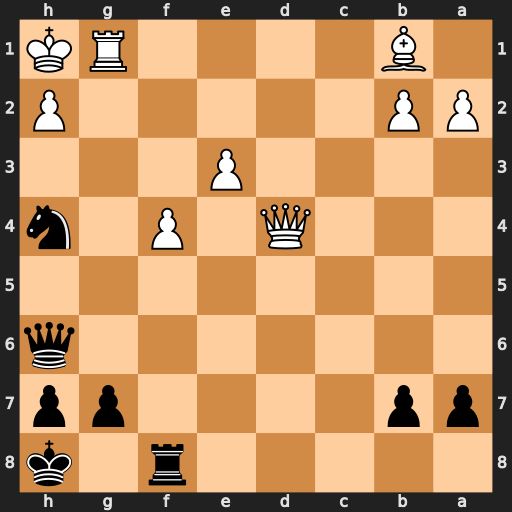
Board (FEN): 5r1k/pp4pp/7q/8/3Q1P1n/4P3/PP5P/1B4RK
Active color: b
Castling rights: -
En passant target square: -
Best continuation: Nf3 Qxg7+ Qxg7 Rxg7 Kxg7